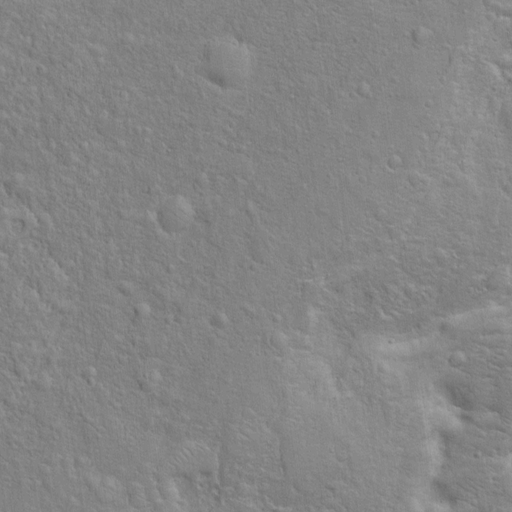
Classes present: Background